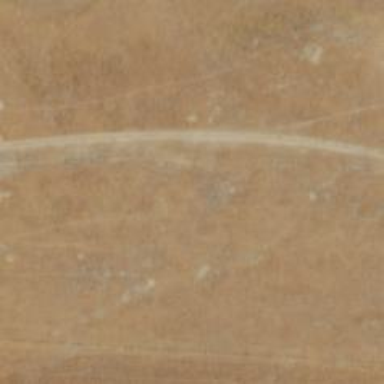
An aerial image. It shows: Track road.